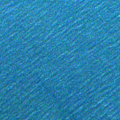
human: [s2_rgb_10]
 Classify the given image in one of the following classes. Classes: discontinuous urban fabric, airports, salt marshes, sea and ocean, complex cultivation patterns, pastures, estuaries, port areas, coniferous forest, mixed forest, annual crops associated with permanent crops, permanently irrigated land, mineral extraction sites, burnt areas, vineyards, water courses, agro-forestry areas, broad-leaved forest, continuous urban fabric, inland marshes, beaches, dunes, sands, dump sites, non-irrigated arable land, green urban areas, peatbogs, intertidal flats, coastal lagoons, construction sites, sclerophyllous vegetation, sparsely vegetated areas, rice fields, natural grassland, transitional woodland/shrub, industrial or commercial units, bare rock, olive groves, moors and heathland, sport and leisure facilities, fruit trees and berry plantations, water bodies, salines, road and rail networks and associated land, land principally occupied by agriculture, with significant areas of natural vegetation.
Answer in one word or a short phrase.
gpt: sea and ocean